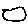
Label: moon